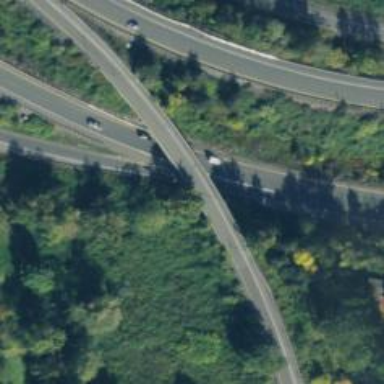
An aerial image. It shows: Bridge on motorway link.